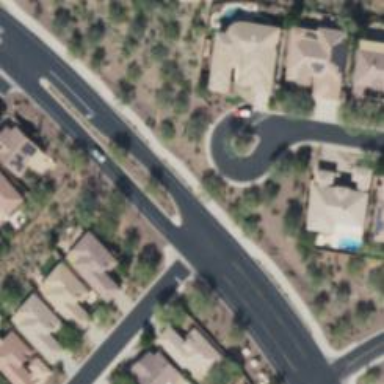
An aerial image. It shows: Turning loop on the road.